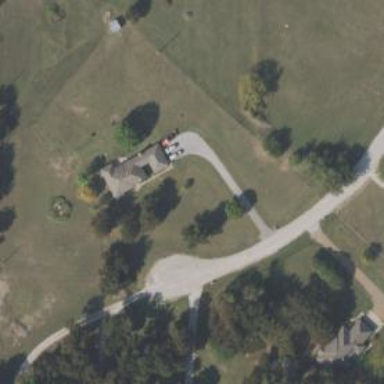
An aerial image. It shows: Driveway.